Question: I want to display an line/image as separator ( as shown here - image attached) between rows conditionally, and I have no idea on how to achieve this, please suggest, this is my sample that I have written to replicate the actual scenario,
'''
<h:panelGrid columns="1" >
<h:dataTable value="#{testBean.myBeanList}" var="myBean">
<h:column>
<f:facet name="header">
<h:outputText value="EMPLOYEE NAME" />
</f:facet>
<h:outputText value="#{myBean.empName}"/>
</h:column>
<h:column>
<f:facet name="header">
<h:outputText value="EMPLOYEE DEPARTMENT" />
</f:facet>
<h:outputText value="#{myBean.empDept}"/>
</h:column>
<h:column>
<f:facet name="header">
<h:outputText value="EMPLOYEE HR NAME" />
</f:facet>
<h:outputText value="#{myBean.empHRName}"/>
</h:column>
</h:dataTable>
</h:panelGrid>
public TestBean() {
myBeanList = new ArrayList<MyBean>();
for(int i =0;i<8;i++){
MyBean mb = new MyBean();
if(i == 2 || i == 4){
mb.setEmpName("NAME"+i);
}else{
mb.setEmpName("EMPLOYEE NAME"+i);
mb.setEmpDept("EMPLOYEE DEPT"+i);
mb.setEmpHRName("EMPLOYEE HR NAME"+i);
}
myBeanList.add(mb);
}
}
'''

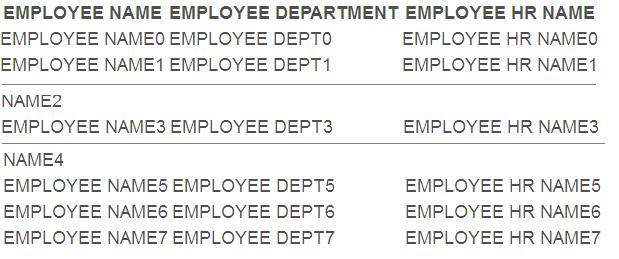
Answer: Use the 'rowClasses' attribute of the '<h:dataTable>'. It takes a commaseparated string of CSS class names which are applied on the subsequent generated '<tr>' elements. You can then use CSS to put a top border in every cell ('<td>') of the '<tr>' in question (those with "NAME2" and "NAME4" in your example).
'''
<h:dataTable ... rowClasses="#{bean.rowClasses}">
'''
At the same time of populating the data model, you should also populate the row classes. It should for the particular exapmle in the screenshot return something like this:
'''
none,none,separator,none,separator,none,none,none
'''
Then you just have to provide the necessary CSS:
'''
tr.separator td {
border-top: 1px solid gray;
}
'''
No need for an ugly and old fashioned separator image.